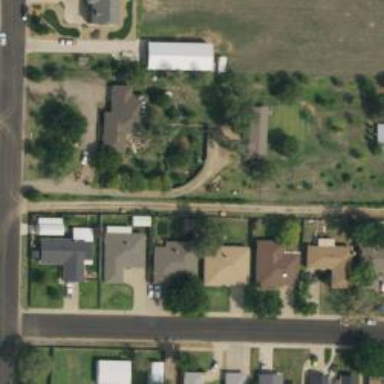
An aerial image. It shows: Alleyway designated as service road.